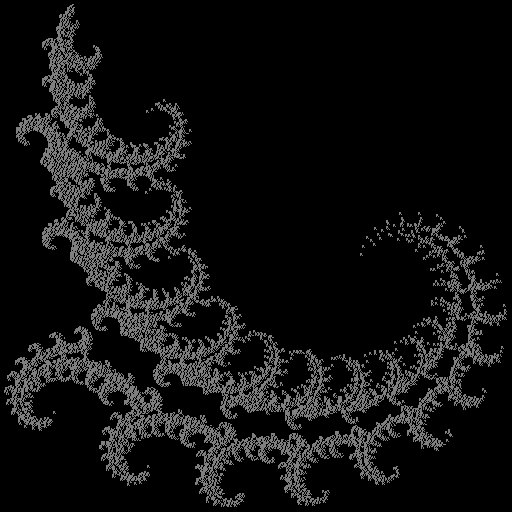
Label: coral